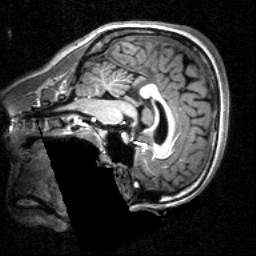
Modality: T1w
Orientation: sagittal
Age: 21
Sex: female